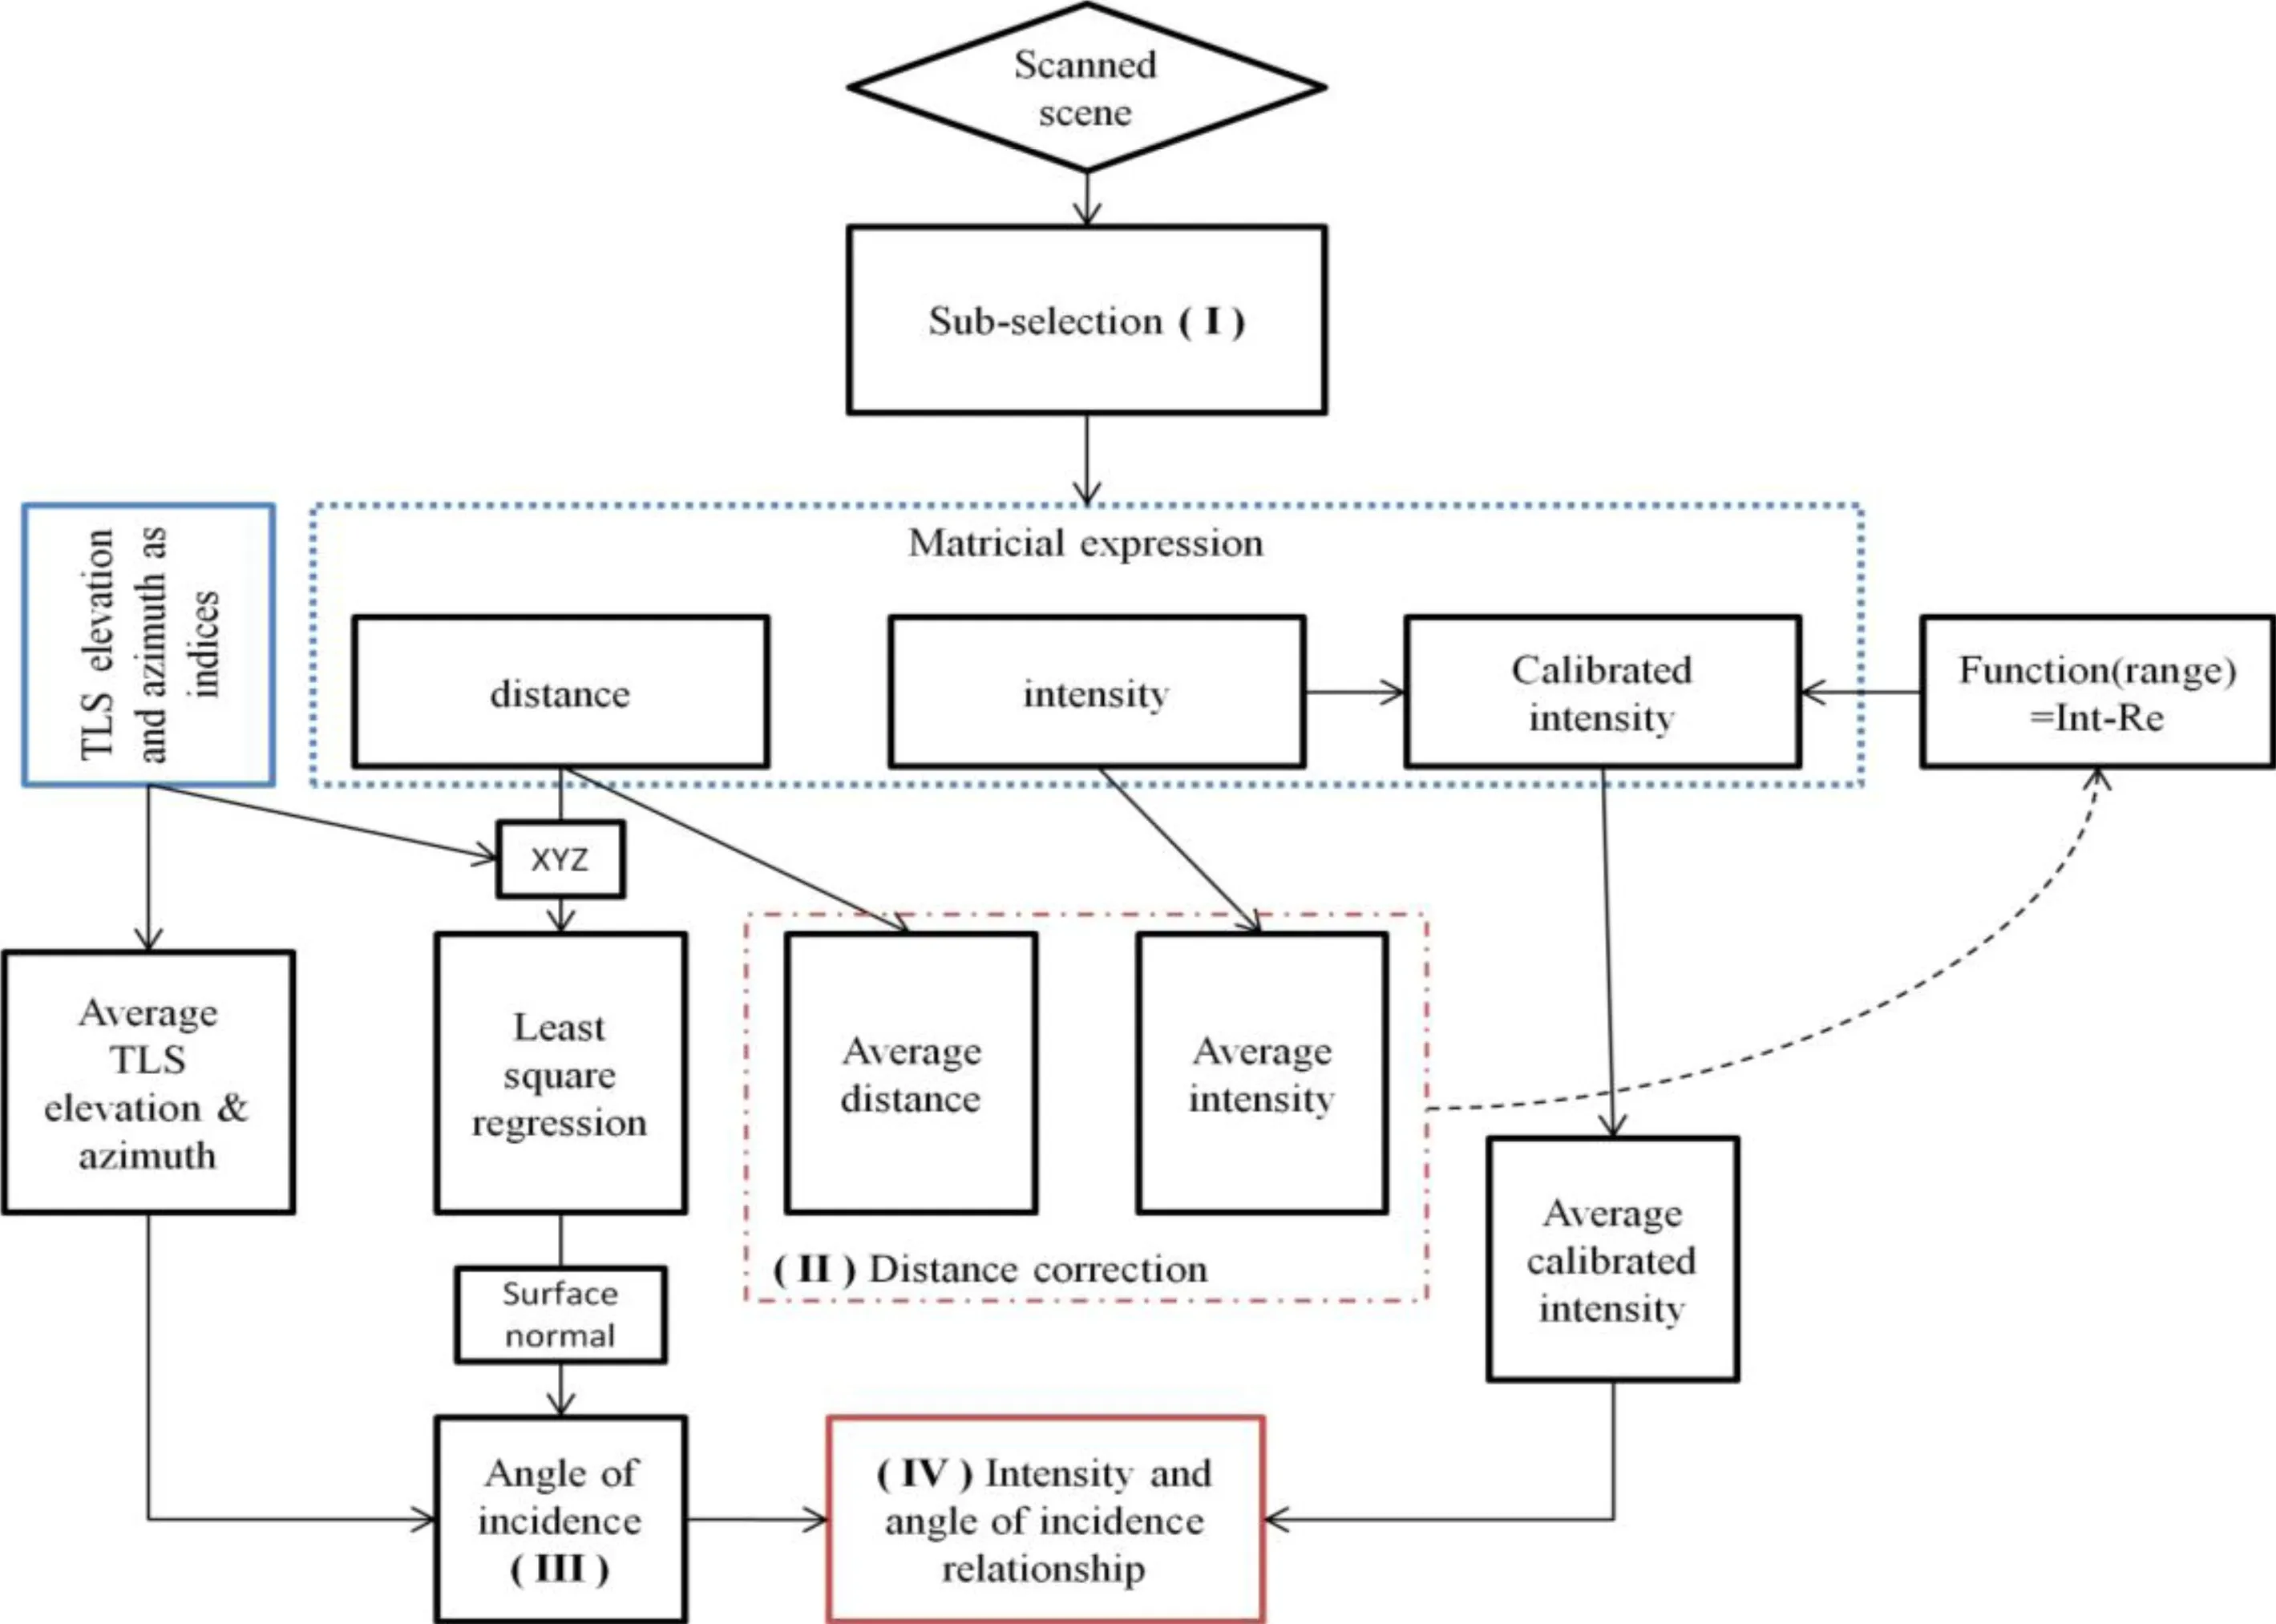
Analysis flowchart: (I) A semi-automatic and manual selection in the point cloud is proceeded. It takes into account a distance and an intensity threshold to limit unwanted point as ghost point or leaf curvature. (II) The average distance and average intensity are calculated from the selected point cloud. Their relationship is used to correct the distance effect by replacing the intensity value by a reference value (correction of the distance effect on the intensity). (III) The angle of incidence with the selected surface is calculated thanks to a LSR. (IV) The corrected intensities values of the selected points are averaged. The angle of incidence is then related to this averaged corrected intensity.
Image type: chart (chart)